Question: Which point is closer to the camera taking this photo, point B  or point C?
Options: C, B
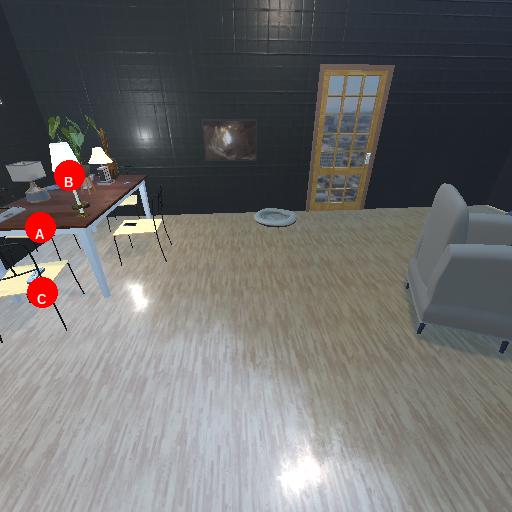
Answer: C